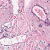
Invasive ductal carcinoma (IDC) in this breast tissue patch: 1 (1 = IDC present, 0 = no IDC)